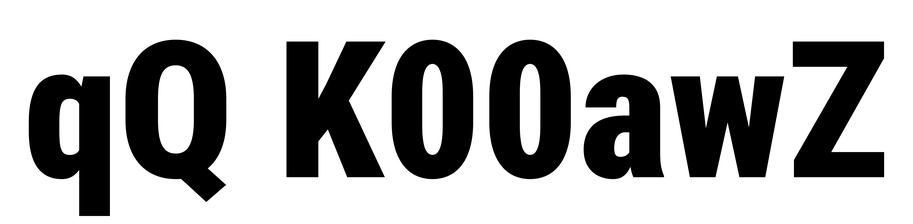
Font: Roboto_Condensed_Black